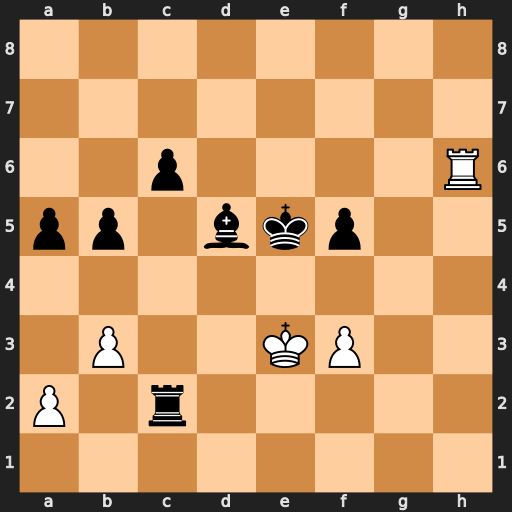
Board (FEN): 8/8/2p4R/pp1bkp2/8/1P2KP2/P1r5/8
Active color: w
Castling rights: -
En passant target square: -
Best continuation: f4#